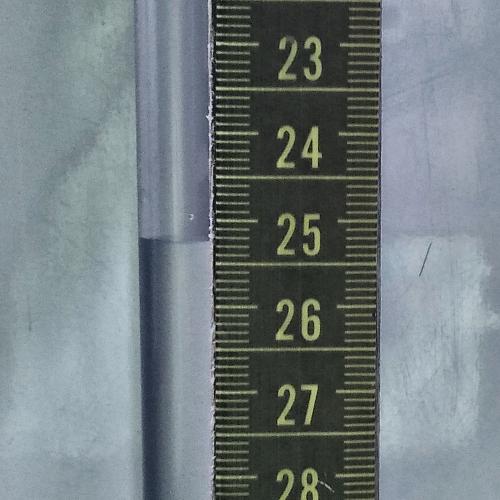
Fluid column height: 25.2 cm